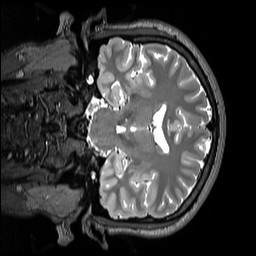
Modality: T2w
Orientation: coronal
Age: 26
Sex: male
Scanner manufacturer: siemens
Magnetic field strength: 3 T
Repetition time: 3.2 s
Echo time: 0.412 s